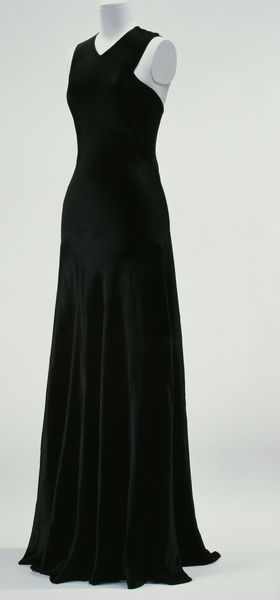
Titel: Abendkleid
Künstler: Madeleine Vionnet
Standort: Kyoto (Japan)
Institution: Kyoto Costume Institute
Schlagwörter: dunkel, schatten, abend, ausschnitt, elegant, kleid, licht, paris, rücken, schwarz, mode, rock, falten, kragen, lang, samt, weit, boden, figur, stoff, schulter, schultern, seide, schleppe, taille, modell, einfach, robe, dünn, geschlossen, abendkleid, fliessend, foto, schulterfrei, eng, schlicht, schnitt, puppe, ausgehen, armfrei, kleiderständer, träger, schwar, kopflos, tailliert, klassisch, bodenlang, schlichtheit, ärmellos, kurzärmlig, dior, fashion, joop, modepuppe, schaufensterpuppe, modedesign, enganliegend, laufsteg, v-ausschnitt, catwalk, chanel, designer, versace, coco, yves saint laurent, neckholder, armani, schneider, monoton, figurbetont, cocktailkleid, rückenfrei, modedesigner, chanle, hüftumspielend, infach, schlichte, valentino, ärmelfrei, ärmelos